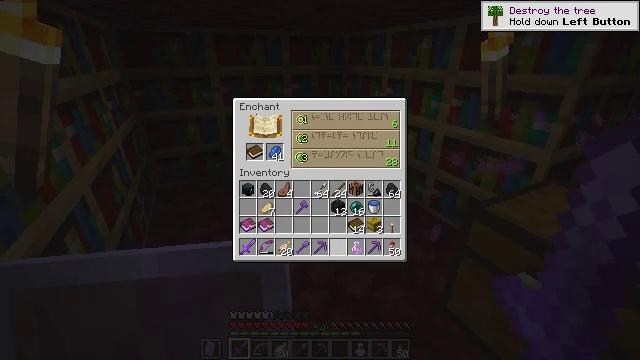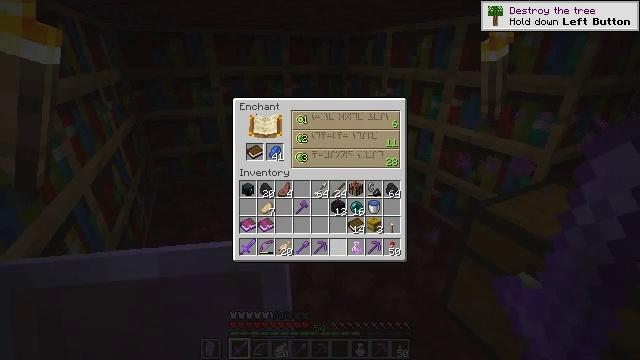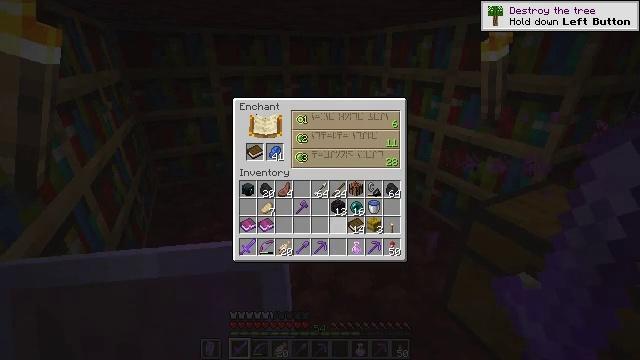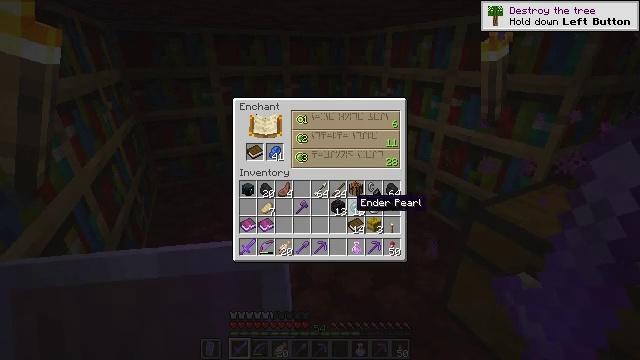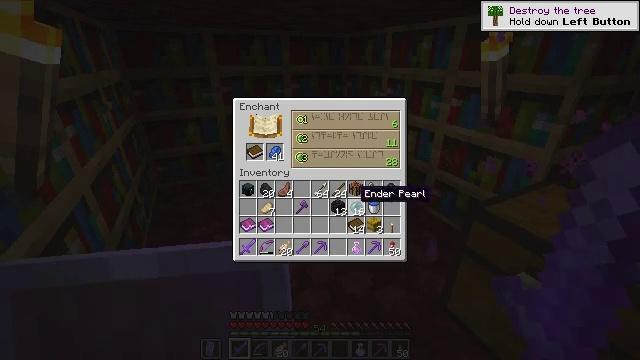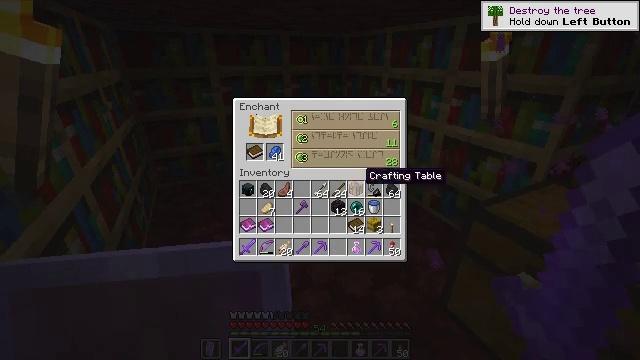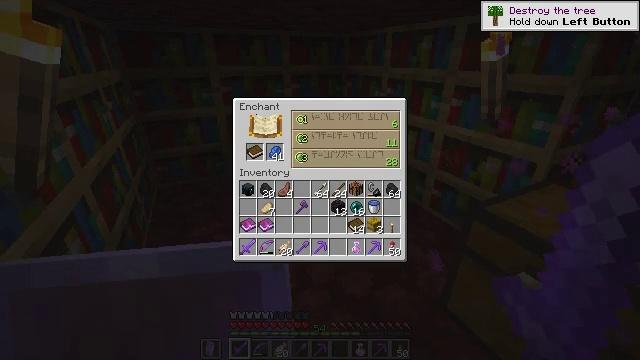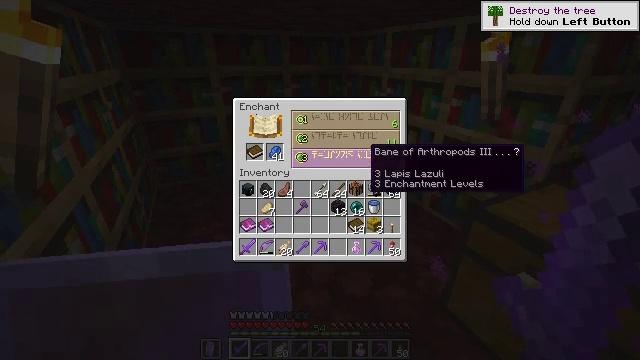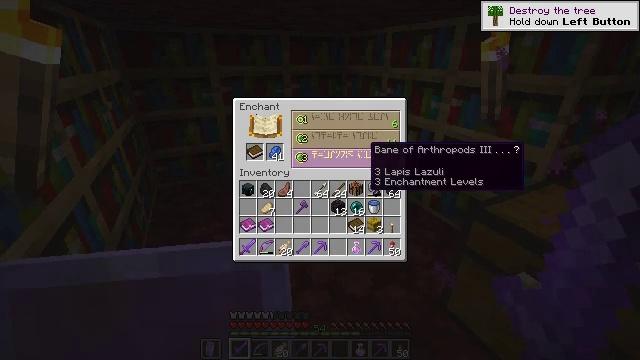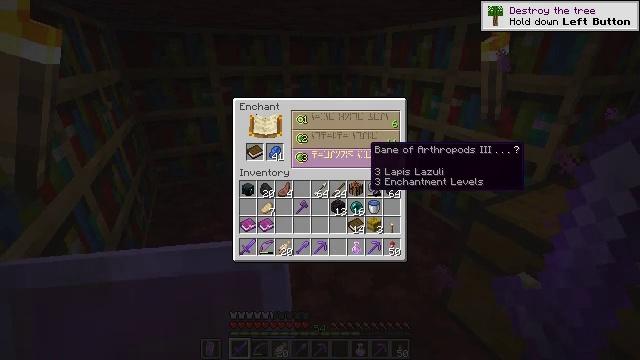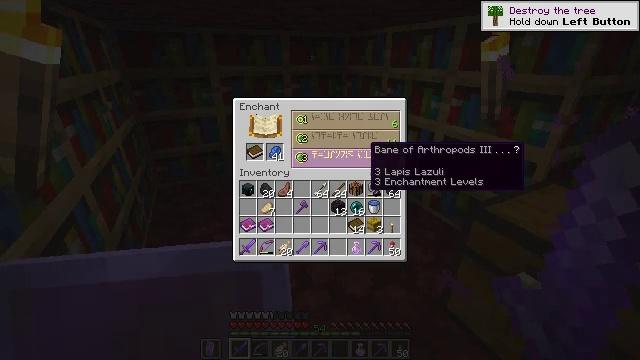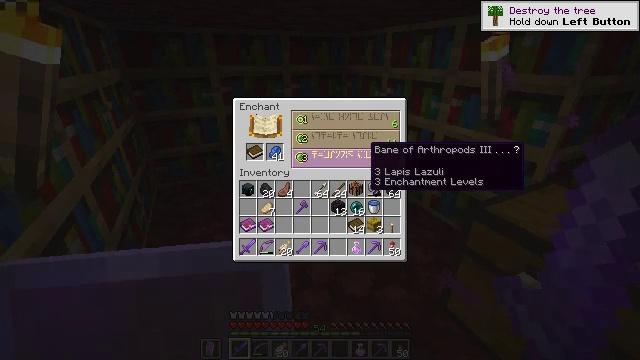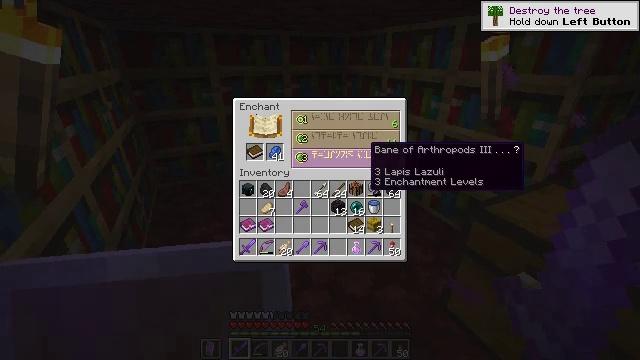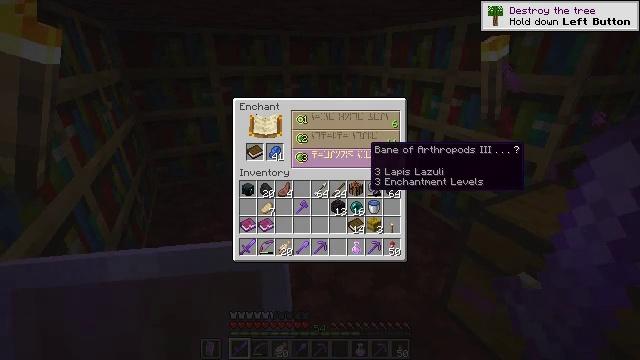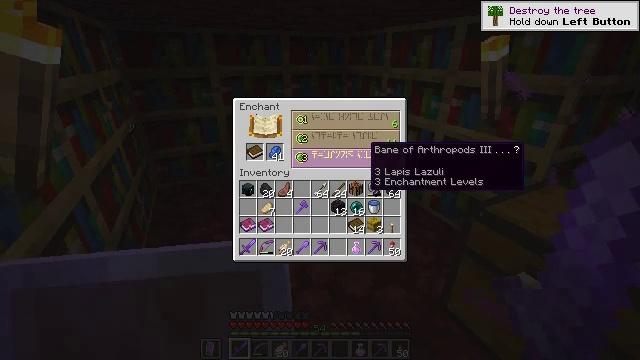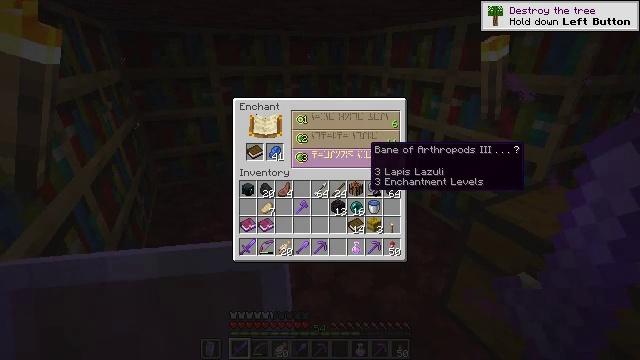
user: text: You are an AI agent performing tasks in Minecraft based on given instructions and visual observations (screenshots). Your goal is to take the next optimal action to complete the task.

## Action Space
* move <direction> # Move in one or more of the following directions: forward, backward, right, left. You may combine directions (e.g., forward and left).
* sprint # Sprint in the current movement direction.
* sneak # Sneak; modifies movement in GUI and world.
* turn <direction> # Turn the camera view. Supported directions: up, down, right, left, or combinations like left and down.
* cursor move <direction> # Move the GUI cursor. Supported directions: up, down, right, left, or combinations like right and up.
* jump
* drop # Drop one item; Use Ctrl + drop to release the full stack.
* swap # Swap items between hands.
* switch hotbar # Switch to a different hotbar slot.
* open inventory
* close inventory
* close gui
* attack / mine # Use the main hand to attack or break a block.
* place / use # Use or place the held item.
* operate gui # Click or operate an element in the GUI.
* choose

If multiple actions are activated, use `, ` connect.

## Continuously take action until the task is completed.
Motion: motion action
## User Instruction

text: Kill mobs.
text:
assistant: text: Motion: sneak
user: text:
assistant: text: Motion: sneak, turn up
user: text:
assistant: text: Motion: sneak, turn right and up
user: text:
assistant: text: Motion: sneak, turn up
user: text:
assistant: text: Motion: sneak, turn up
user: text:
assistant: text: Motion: sneak, turn up
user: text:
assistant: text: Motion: sneak, turn up
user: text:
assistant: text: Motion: sneak
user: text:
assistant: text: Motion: sneak
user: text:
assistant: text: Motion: sneak
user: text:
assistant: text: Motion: sneak
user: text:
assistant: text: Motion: sneak
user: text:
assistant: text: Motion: sneak, attack / mine
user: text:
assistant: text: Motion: sneak, attack / mine
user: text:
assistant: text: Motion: sneak, attack / mine
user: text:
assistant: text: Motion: sneak, attack / mine
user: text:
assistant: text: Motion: sneak
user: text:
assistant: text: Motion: sneak
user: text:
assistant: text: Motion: sneak
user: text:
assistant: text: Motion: no_op
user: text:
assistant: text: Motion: no_op
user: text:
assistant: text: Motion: no_op
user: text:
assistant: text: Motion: no_op
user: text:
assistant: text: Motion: no_op
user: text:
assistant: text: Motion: no_op
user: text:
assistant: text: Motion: turn left
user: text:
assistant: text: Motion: turn left
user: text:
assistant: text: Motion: no_op
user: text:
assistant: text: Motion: turn left
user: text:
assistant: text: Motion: no_op